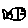
Label: fish